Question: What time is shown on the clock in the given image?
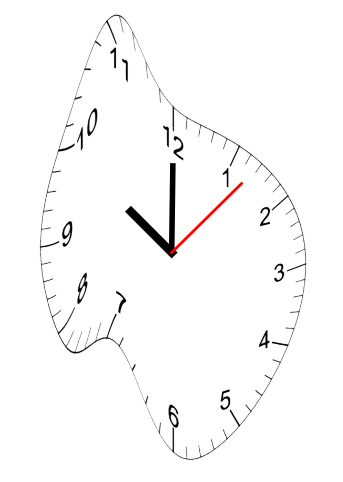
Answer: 10:00:07